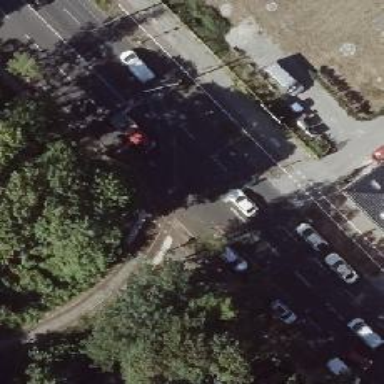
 and no stopping is allowed for parking on both sides."